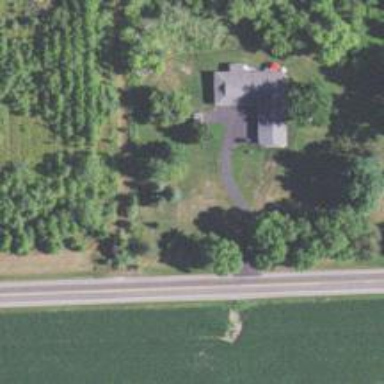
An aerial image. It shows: Driveway.